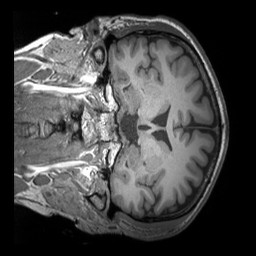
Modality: T1w
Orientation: coronal
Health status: healthy